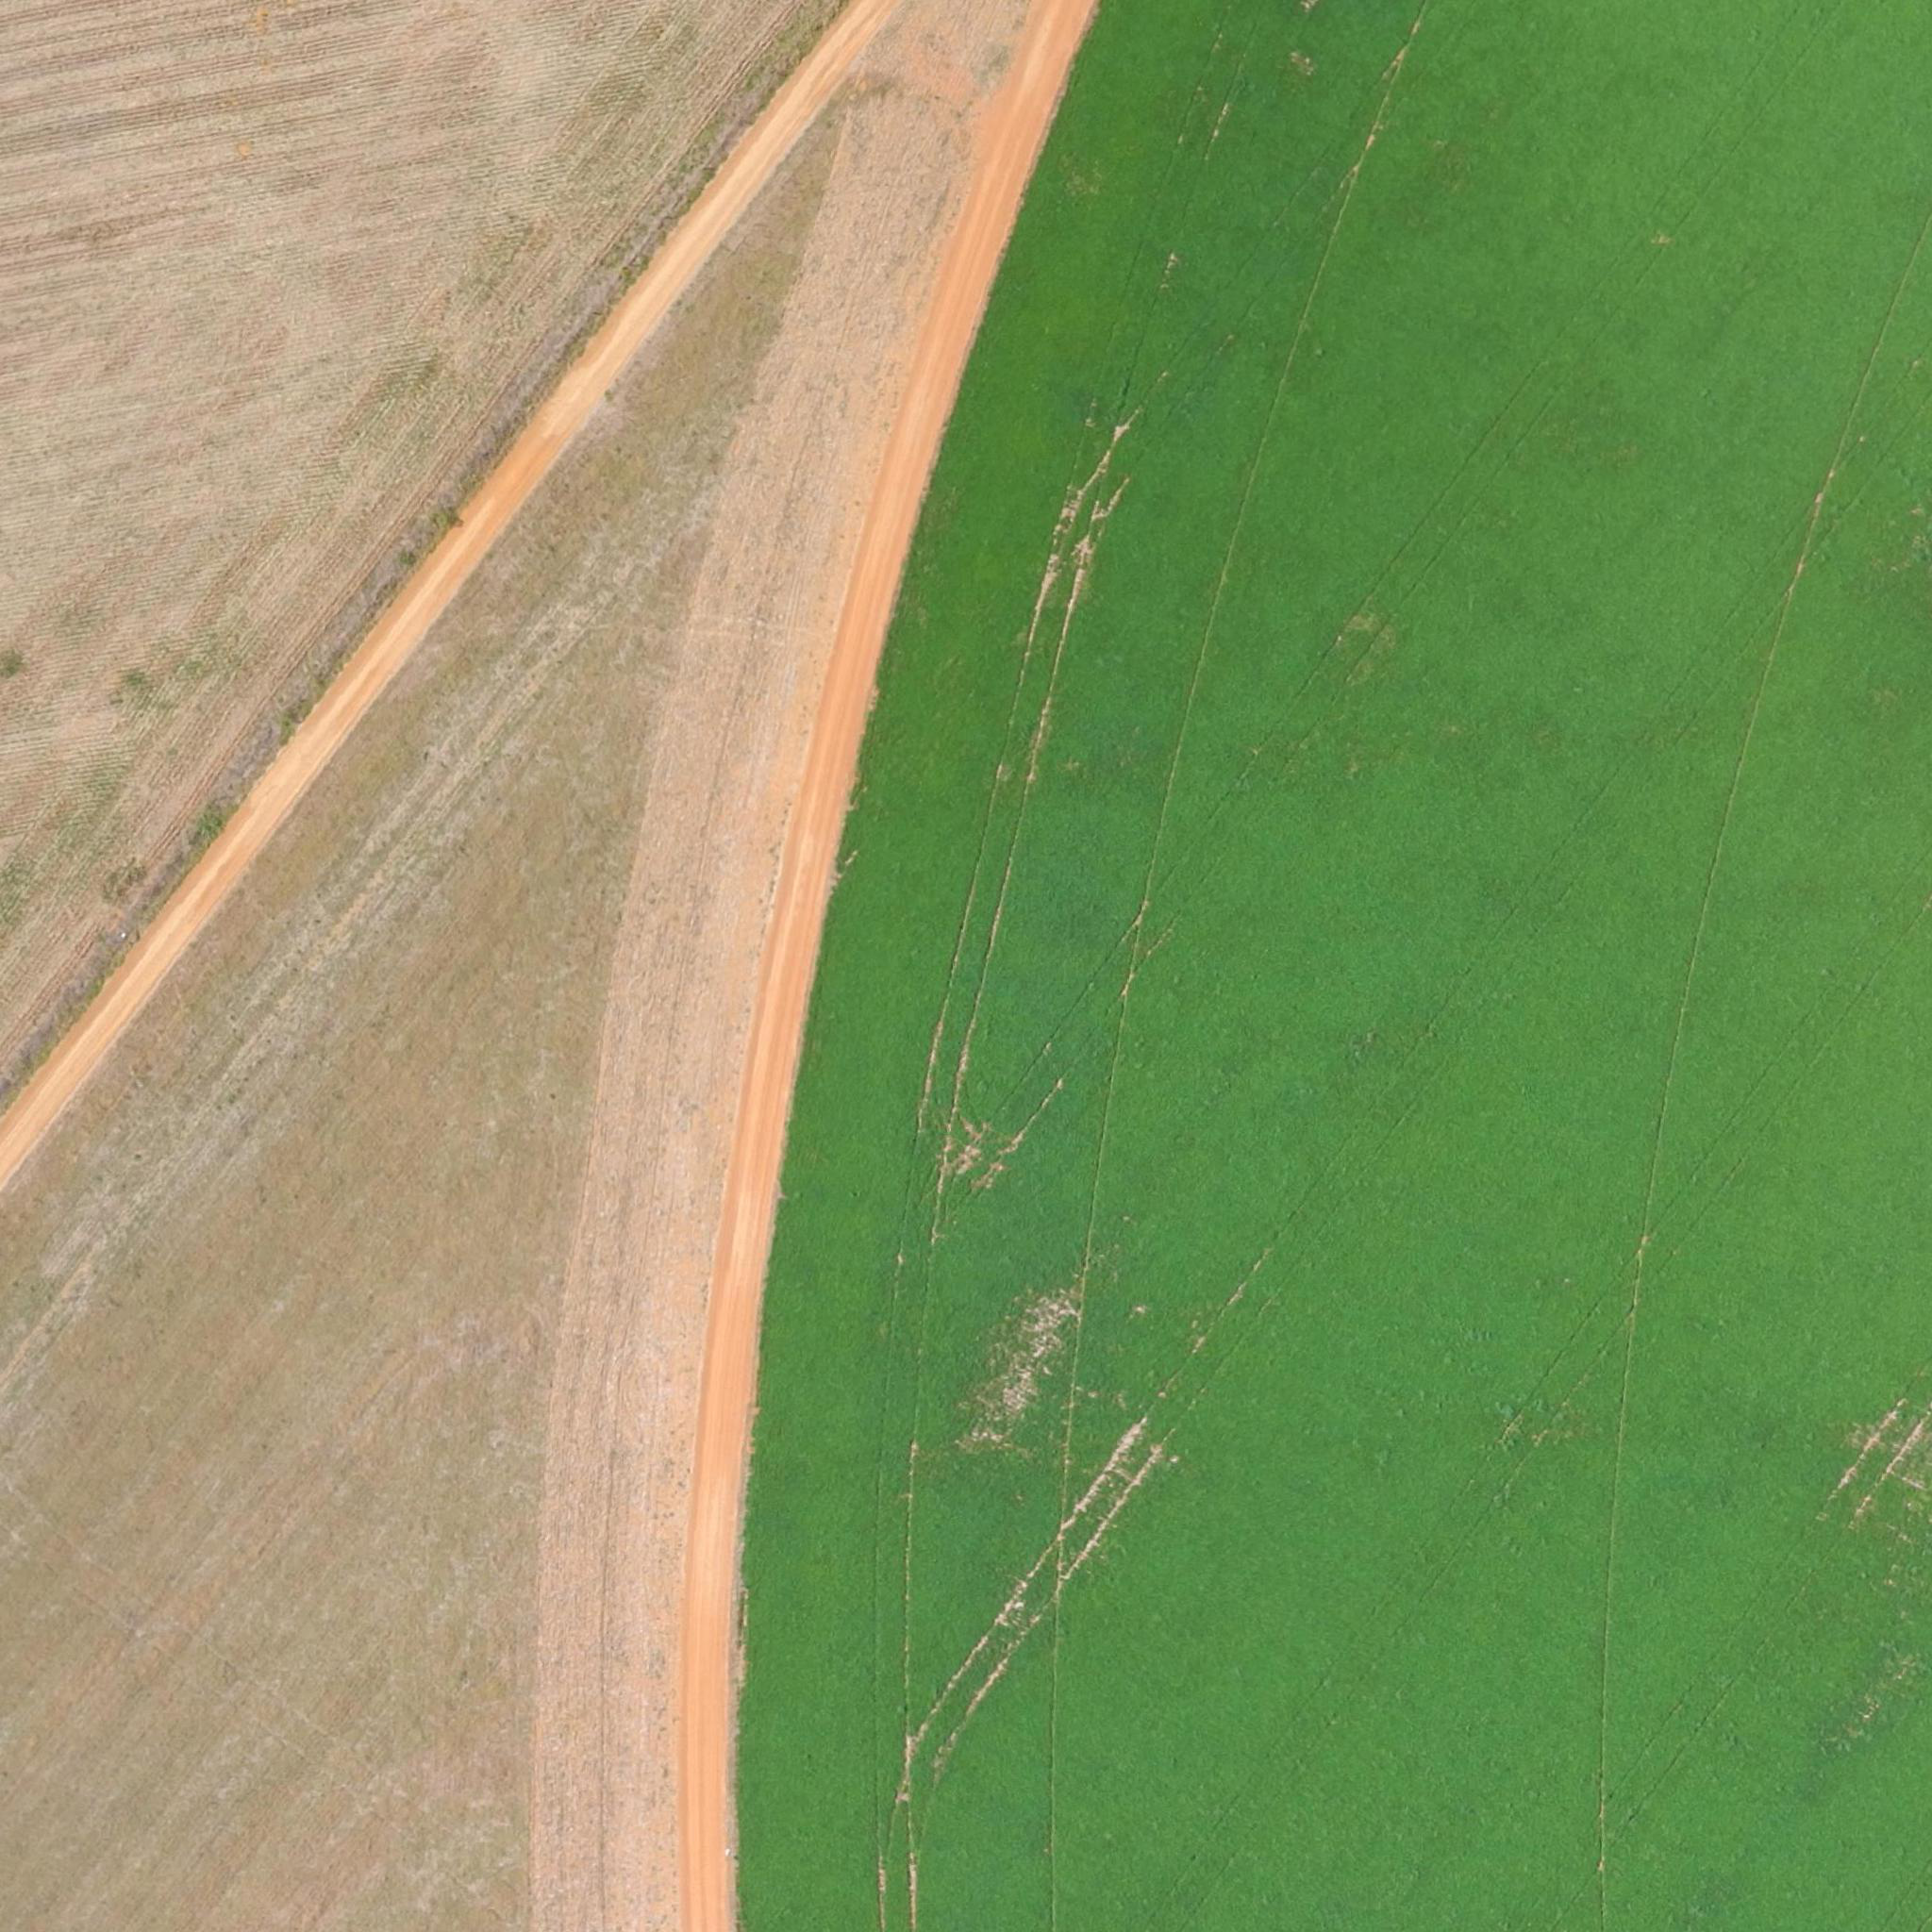
Biome: Cerrado